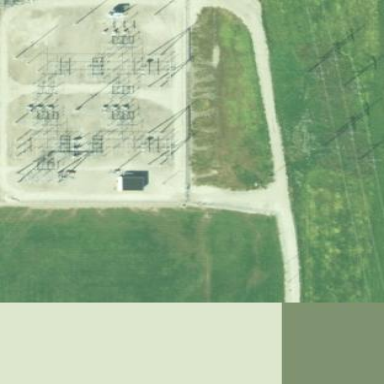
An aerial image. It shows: Substation surrounded by fence.